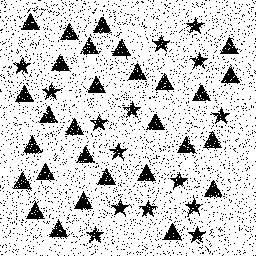
Squares: 0
Triangles: 29
Stars: 15
Total shapes: 44